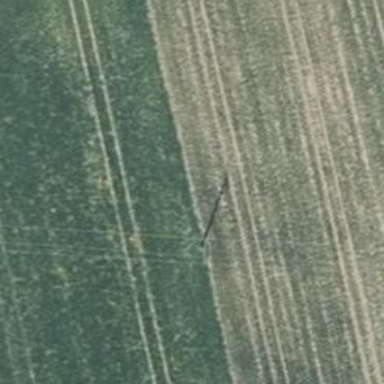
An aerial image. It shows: Minor power line with 3 cables.